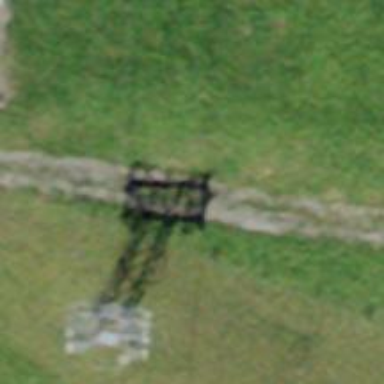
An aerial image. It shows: Pylon used for aerialway.